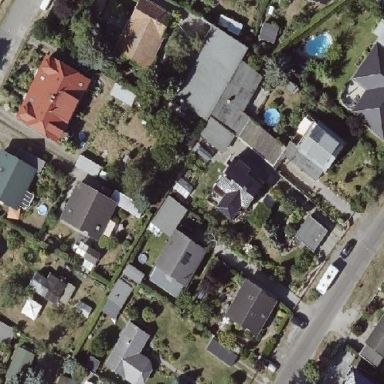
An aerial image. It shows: Residential area.